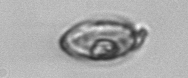
Label: Katodinium_or_Torodinium